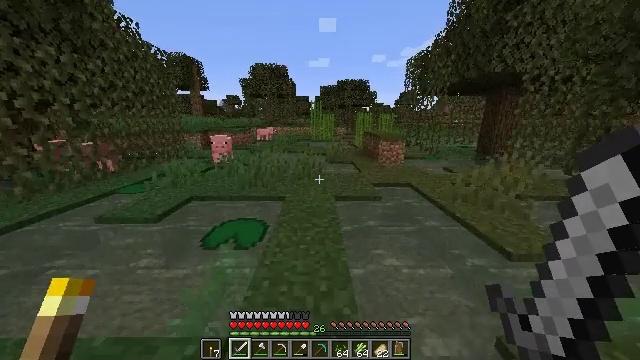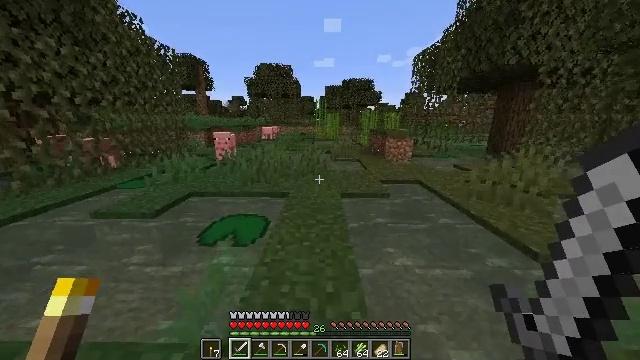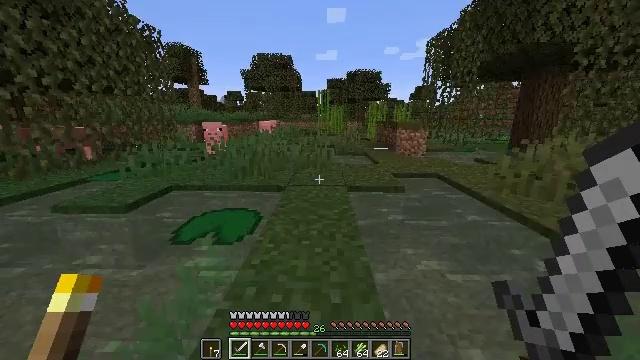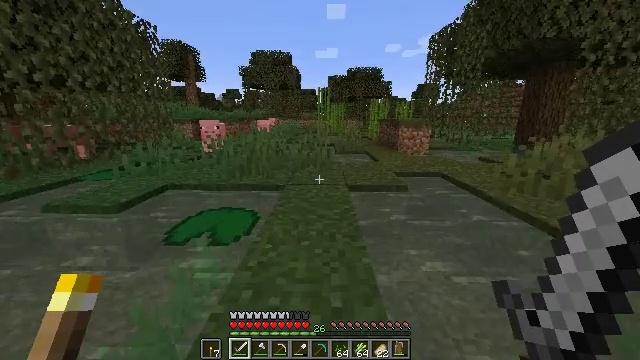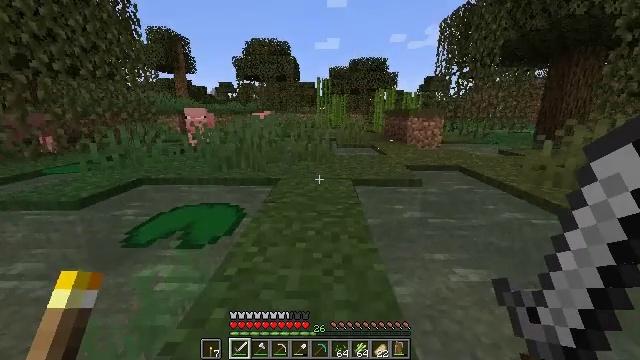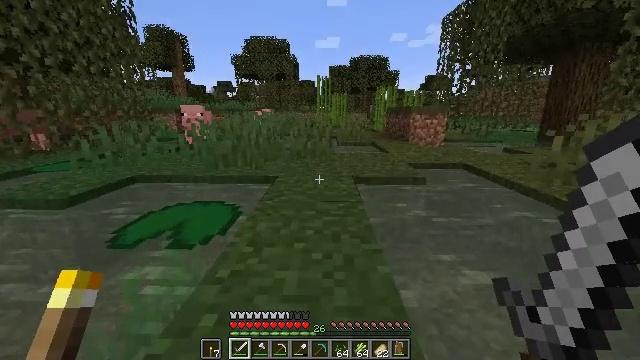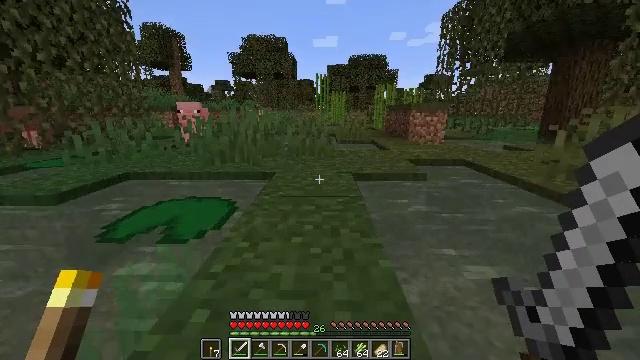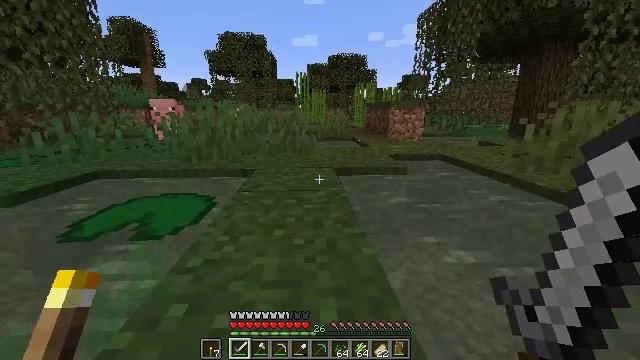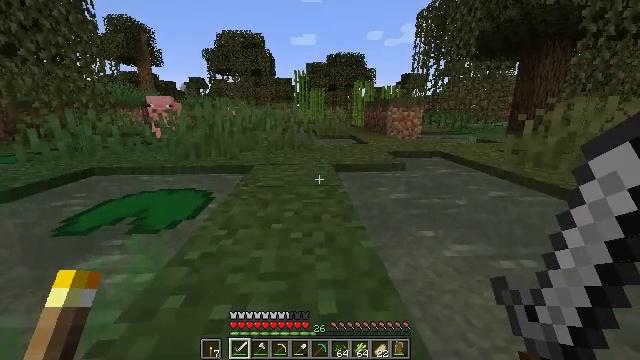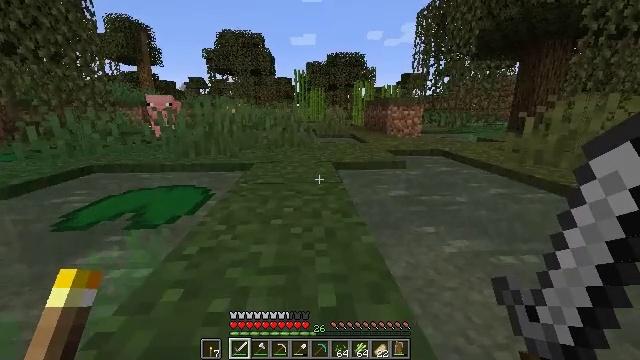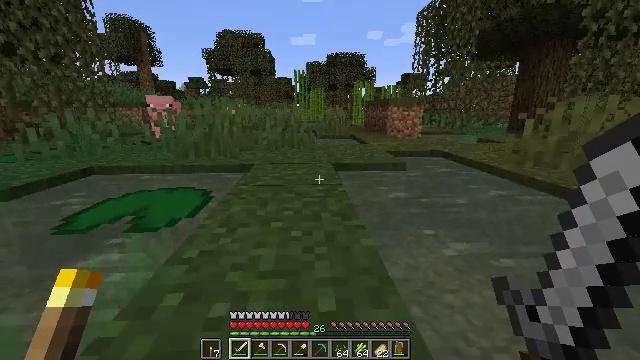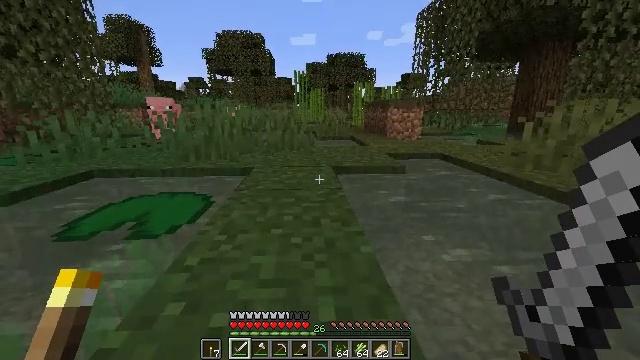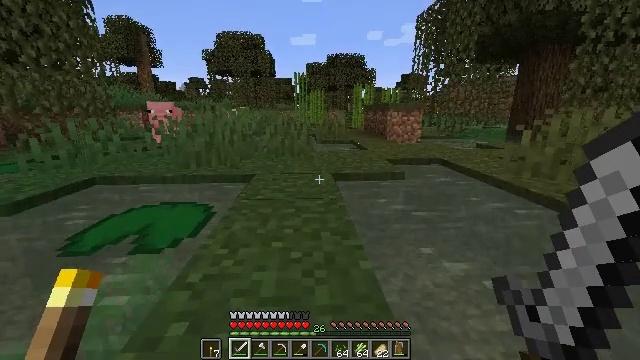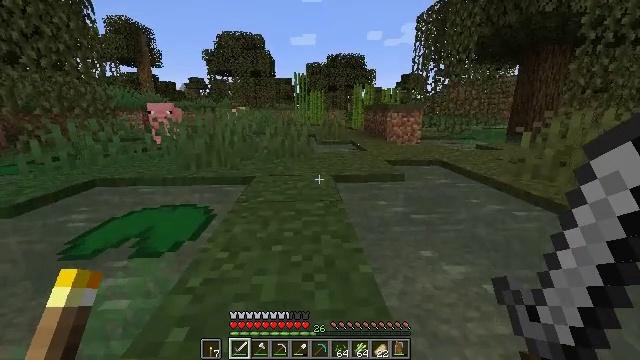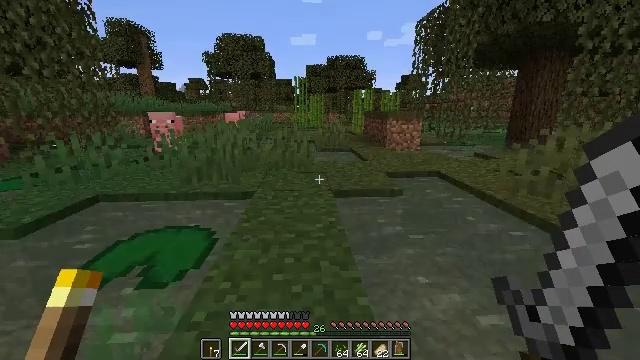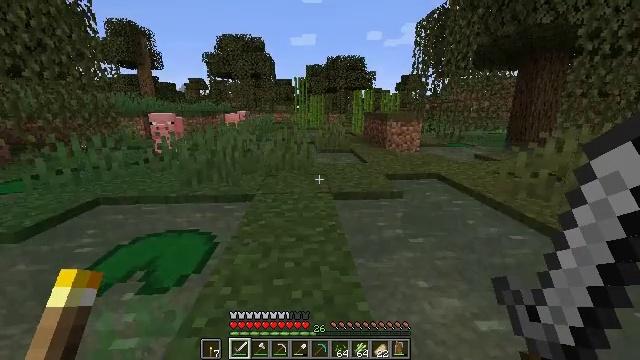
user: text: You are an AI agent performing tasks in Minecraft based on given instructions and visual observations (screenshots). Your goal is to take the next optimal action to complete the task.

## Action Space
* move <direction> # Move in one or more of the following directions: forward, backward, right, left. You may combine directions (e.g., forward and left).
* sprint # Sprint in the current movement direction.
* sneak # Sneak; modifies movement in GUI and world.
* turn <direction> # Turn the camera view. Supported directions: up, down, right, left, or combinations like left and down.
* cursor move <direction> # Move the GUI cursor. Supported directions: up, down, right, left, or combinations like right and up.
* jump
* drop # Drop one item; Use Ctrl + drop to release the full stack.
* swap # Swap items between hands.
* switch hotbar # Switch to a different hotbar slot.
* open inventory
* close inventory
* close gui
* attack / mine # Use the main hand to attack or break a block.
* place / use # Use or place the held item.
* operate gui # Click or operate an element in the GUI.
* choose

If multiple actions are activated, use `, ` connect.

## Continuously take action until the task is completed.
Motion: motion action
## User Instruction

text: Break the sugar cane.
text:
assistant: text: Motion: move forward, sprint, turn left, jump
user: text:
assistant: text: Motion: move forward, sprint, jump
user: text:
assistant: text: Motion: move forward, sprint
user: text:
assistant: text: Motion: move forward, sprint
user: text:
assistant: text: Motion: move forward, sprint
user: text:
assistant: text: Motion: move forward, sprint
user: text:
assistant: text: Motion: move forward, sprint, turn right
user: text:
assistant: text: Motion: move forward, sprint
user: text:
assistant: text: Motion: move forward, sprint, jump
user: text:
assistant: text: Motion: move forward, sprint, jump
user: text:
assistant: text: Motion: move forward, sprint, jump
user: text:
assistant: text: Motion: move forward, sprint, jump
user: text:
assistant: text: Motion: move forward, sprint, jump
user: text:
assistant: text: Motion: move forward, sprint, jump
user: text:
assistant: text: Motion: move forward, sprint, jump
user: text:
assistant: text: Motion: move forward, sprint, jump
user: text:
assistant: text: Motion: move forward, sprint, jump
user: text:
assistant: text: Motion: move forward, sprint
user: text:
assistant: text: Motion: move forward, sprint
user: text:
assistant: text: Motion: move forward, sprint
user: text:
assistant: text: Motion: move forward, sprint
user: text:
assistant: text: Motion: move forward, sprint
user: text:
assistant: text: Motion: move forward, sprint, turn right
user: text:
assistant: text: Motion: move forward, sprint
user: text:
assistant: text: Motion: move forward, sprint
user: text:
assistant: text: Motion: move forward, sprint
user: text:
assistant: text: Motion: move forward, sprint
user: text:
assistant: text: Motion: move forward, sprint
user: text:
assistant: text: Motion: move forward, sprint
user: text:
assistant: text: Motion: move forward, sprint